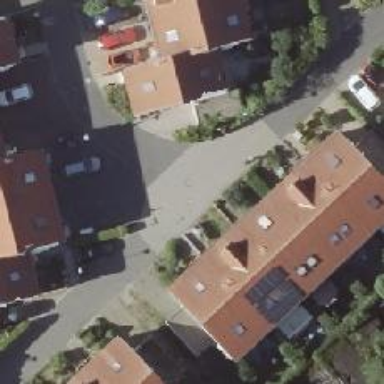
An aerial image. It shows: Asphalt road designated as living street.